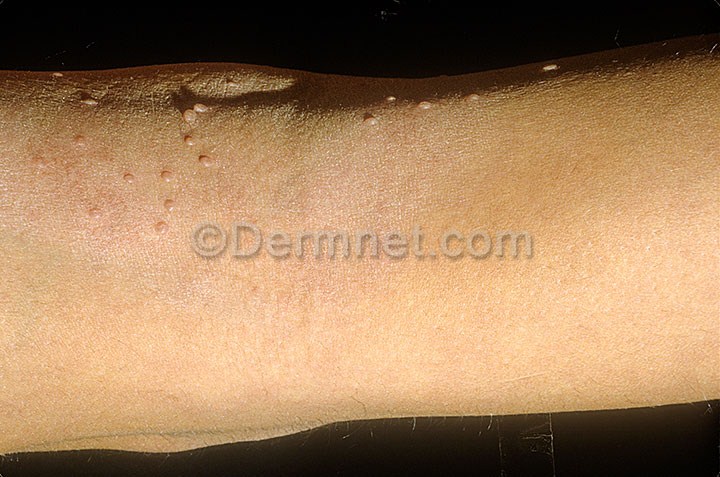
Disease: Warts Molluscum and other Viral Infections